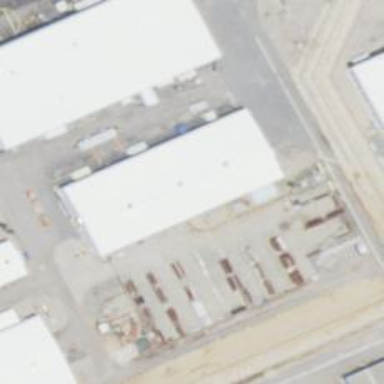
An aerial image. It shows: Industrial building.